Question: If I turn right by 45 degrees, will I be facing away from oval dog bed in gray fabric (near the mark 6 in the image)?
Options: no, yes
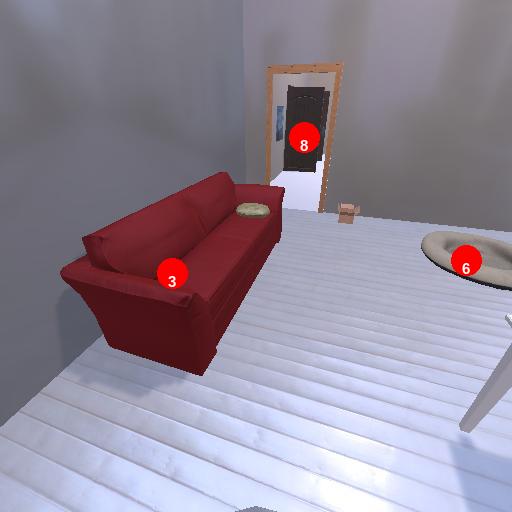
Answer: no